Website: macys
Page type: cart
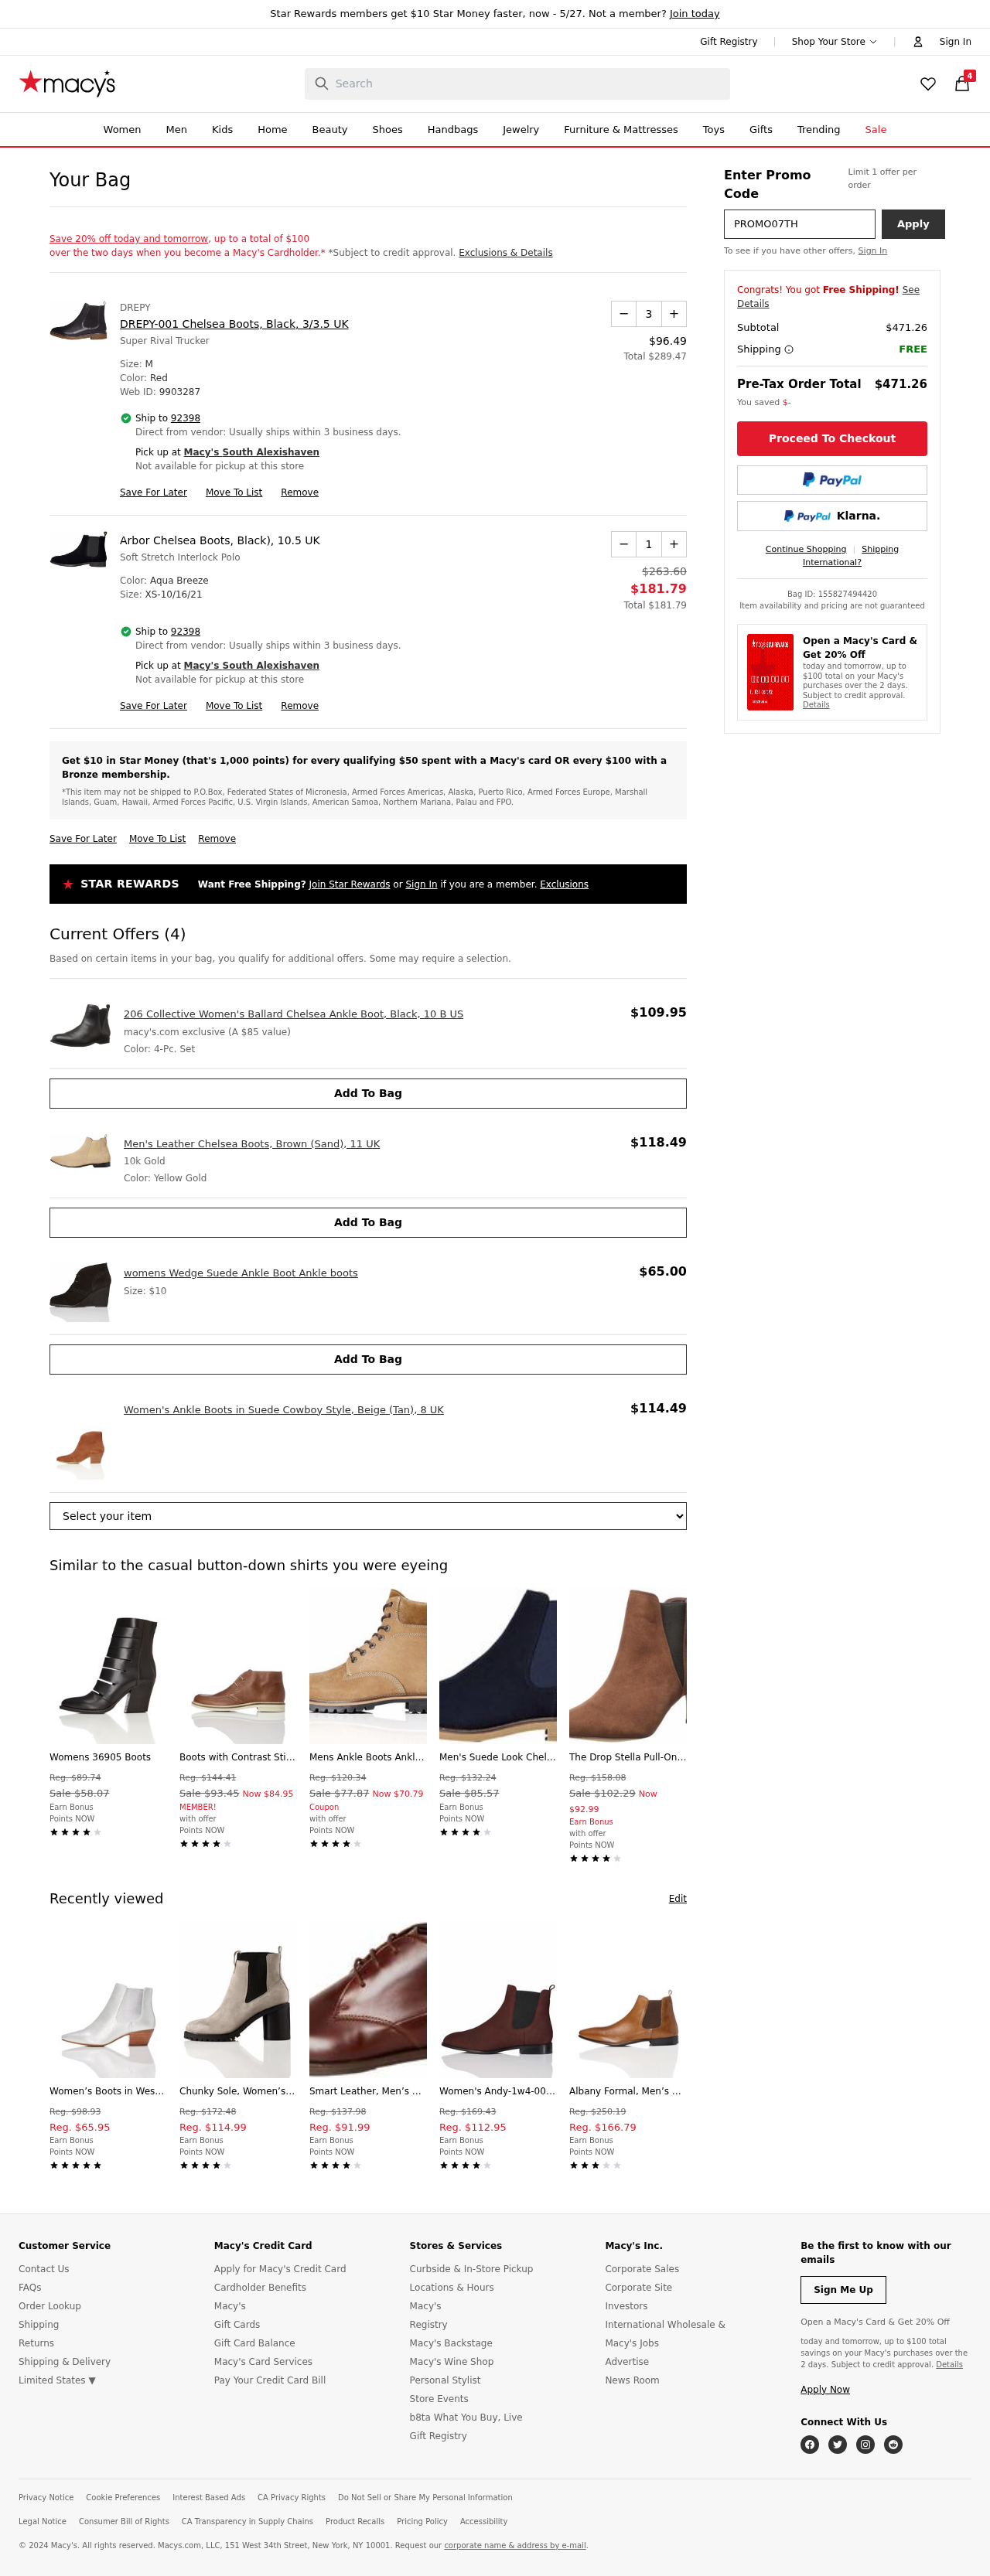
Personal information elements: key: PII_CITY
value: South Alexishaven
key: PII_POSTCODE
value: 92398
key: PII_PROMO_CODE
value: PROMO07TH
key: PII_POSTCODE_FULL
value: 92398
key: PII_POSTCODE_NUMERIC
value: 92398
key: PII_CITY2
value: South Alexishaven
Product elements: key: PRODUCT1_BRAND
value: DREPY
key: PRODUCT1_NAME
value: DREPY-001 Chelsea Boots, Black, 3/3.5 UK
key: PRODUCT1_PRICE
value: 96.49
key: PRODUCT1_QUANTITY
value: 3
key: PRODUCT2_NAME
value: Arbor Chelsea Boots, Black), 10.5 UK
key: PRODUCT2_PRICE
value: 181.79
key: PRODUCT2_QUANTITY
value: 1
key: PRODUCT3_NAME
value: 206 Collective Women's Ballard Chelsea Ankle Boot, Black, 10 B US
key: PRODUCT3_PRICE
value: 109.95
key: PRODUCT4_NAME
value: Men's Leather Chelsea Boots, Brown (Sand), 11 UK
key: PRODUCT4_PRICE
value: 118.49
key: PRODUCT5_NAME
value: womens Wedge Suede Ankle Boot Ankle boots
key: PRODUCT5_PRICE
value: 65
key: PRODUCT6_NAME
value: Women's Ankle Boots in Suede Cowboy Style, Beige (Tan), 8 UK
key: PRODUCT6_PRICE
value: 114.49
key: PRODUCT1_TOTAL
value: Total $289.47
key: PRODUCT2_ORIGINAL_PRICE
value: $263.60
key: PRODUCT2_TOTAL
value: Total $181.79
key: PRODUCT7_NAME
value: Womens 36905 Boots
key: PRODUCT7_ORIGINAL_PRICE
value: Reg. $89.74
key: PRODUCT7_SALE_PRICE
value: Sale $58.07
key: PRODUCT8_NAME
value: Boots with Contrast Stitching, Brown (camel), 43 EU
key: PRODUCT8_ORIGINAL_PRICE
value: Reg. $144.41
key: PRODUCT8_SALE_PRICE
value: Sale $93.45
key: PRODUCT8_PRICE
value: Now $84.95
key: PRODUCT9_NAME
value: Mens Ankle Boots Ankle Boot
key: PRODUCT9_ORIGINAL_PRICE
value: Reg. $120.34
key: PRODUCT9_SALE_PRICE
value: Sale $77.87
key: PRODUCT9_PRICE
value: Now $70.79
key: PRODUCT10_NAME
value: Men's Suede Look Chelsea Boots, Navy, US 7
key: PRODUCT10_ORIGINAL_PRICE
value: Reg. $132.24
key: PRODUCT10_SALE_PRICE
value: Sale $85.57
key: PRODUCT11_NAME
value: The Drop Stella Pull-On Kitten Heel Boot Women's Boots
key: PRODUCT11_ORIGINAL_PRICE
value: Reg. $158.08
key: PRODUCT11_SALE_PRICE
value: Sale $102.29
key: PRODUCT11_PRICE
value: Now $92.99
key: PRODUCT12_NAME
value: Women’s Boots in Western Style with Metallic Finish
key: PRODUCT12_ORIGINAL_PRICE
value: Reg. $98.93
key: PRODUCT12_PRICE
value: Reg. $65.95
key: PRODUCT13_NAME
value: Chunky Sole, Women’s Chelsea Boots
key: PRODUCT13_ORIGINAL_PRICE
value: Reg. $172.48
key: PRODUCT13_PRICE
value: Reg. $114.99
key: PRODUCT14_NAME
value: Smart Leather, Men’s Classic Boots
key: PRODUCT14_ORIGINAL_PRICE
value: Reg. $137.98
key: PRODUCT14_PRICE
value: Reg. $91.99
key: PRODUCT15_NAME
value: Women's Andy-1w4-001 Chelsea Boots, Purple Plum Nubuk, US-0 / Asia Size s
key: PRODUCT15_ORIGINAL_PRICE
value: Reg. $169.43
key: PRODUCT15_PRICE
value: Reg. $112.95
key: PRODUCT16_NAME
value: Albany Formal, Men’s Chelsea Boots
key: PRODUCT16_ORIGINAL_PRICE
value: Reg. $250.19
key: PRODUCT16_PRICE
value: Reg. $166.79
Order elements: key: ORDER_NUM_ITEMS
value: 4
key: ORDER_SUBTOTAL
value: $471.26
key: ORDER_SUBTOTAL2
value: $471.26
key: ORDER_ID
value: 155827494420
Search elements: key: HEADER_SEARCH
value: Search